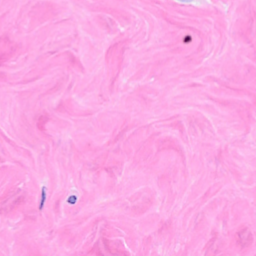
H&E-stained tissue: Breast